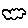
Label: cloud